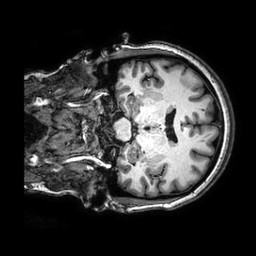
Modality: T1w
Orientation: coronal
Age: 44
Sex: female
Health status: healthy